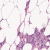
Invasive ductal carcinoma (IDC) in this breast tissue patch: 1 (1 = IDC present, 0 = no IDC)